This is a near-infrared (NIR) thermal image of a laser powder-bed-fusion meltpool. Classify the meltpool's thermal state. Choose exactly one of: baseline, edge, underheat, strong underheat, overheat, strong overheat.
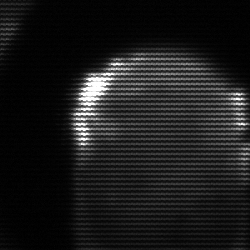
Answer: edge